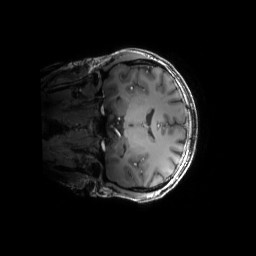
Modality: T1w
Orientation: coronal
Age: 30
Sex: male
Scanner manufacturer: siemens
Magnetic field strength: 6.98 T
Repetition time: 2.37 s
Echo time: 0.00231 s